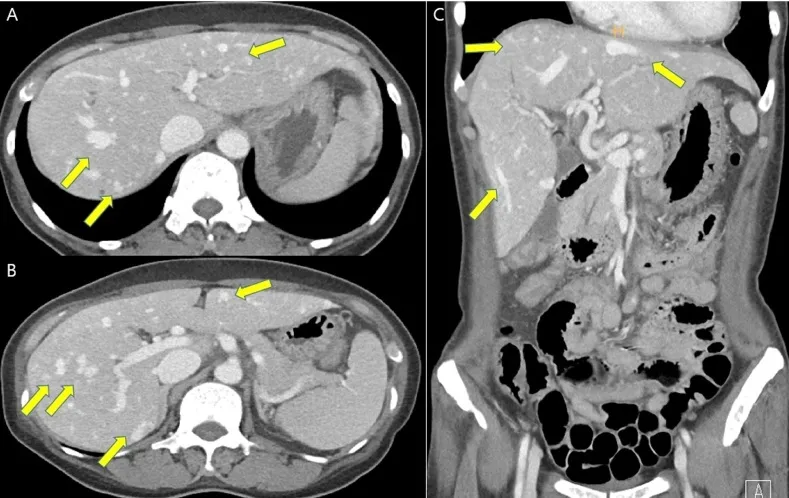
Abdominopelvic CT scan: A & B) Dilated tortouous hepatic arteries with mutifocal arterio-venous shunts in liver, arterio-venous malformation in ileal wall. C) Coronal view.
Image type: radiology (ct)